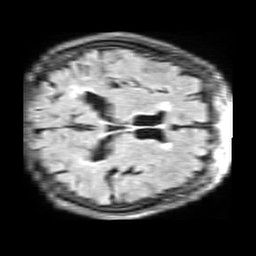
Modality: FLAIR
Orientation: axial
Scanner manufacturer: philips
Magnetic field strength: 1.5 T
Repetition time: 10 s
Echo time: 0.14 s